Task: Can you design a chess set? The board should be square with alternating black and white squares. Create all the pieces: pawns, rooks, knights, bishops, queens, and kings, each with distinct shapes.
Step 4261:
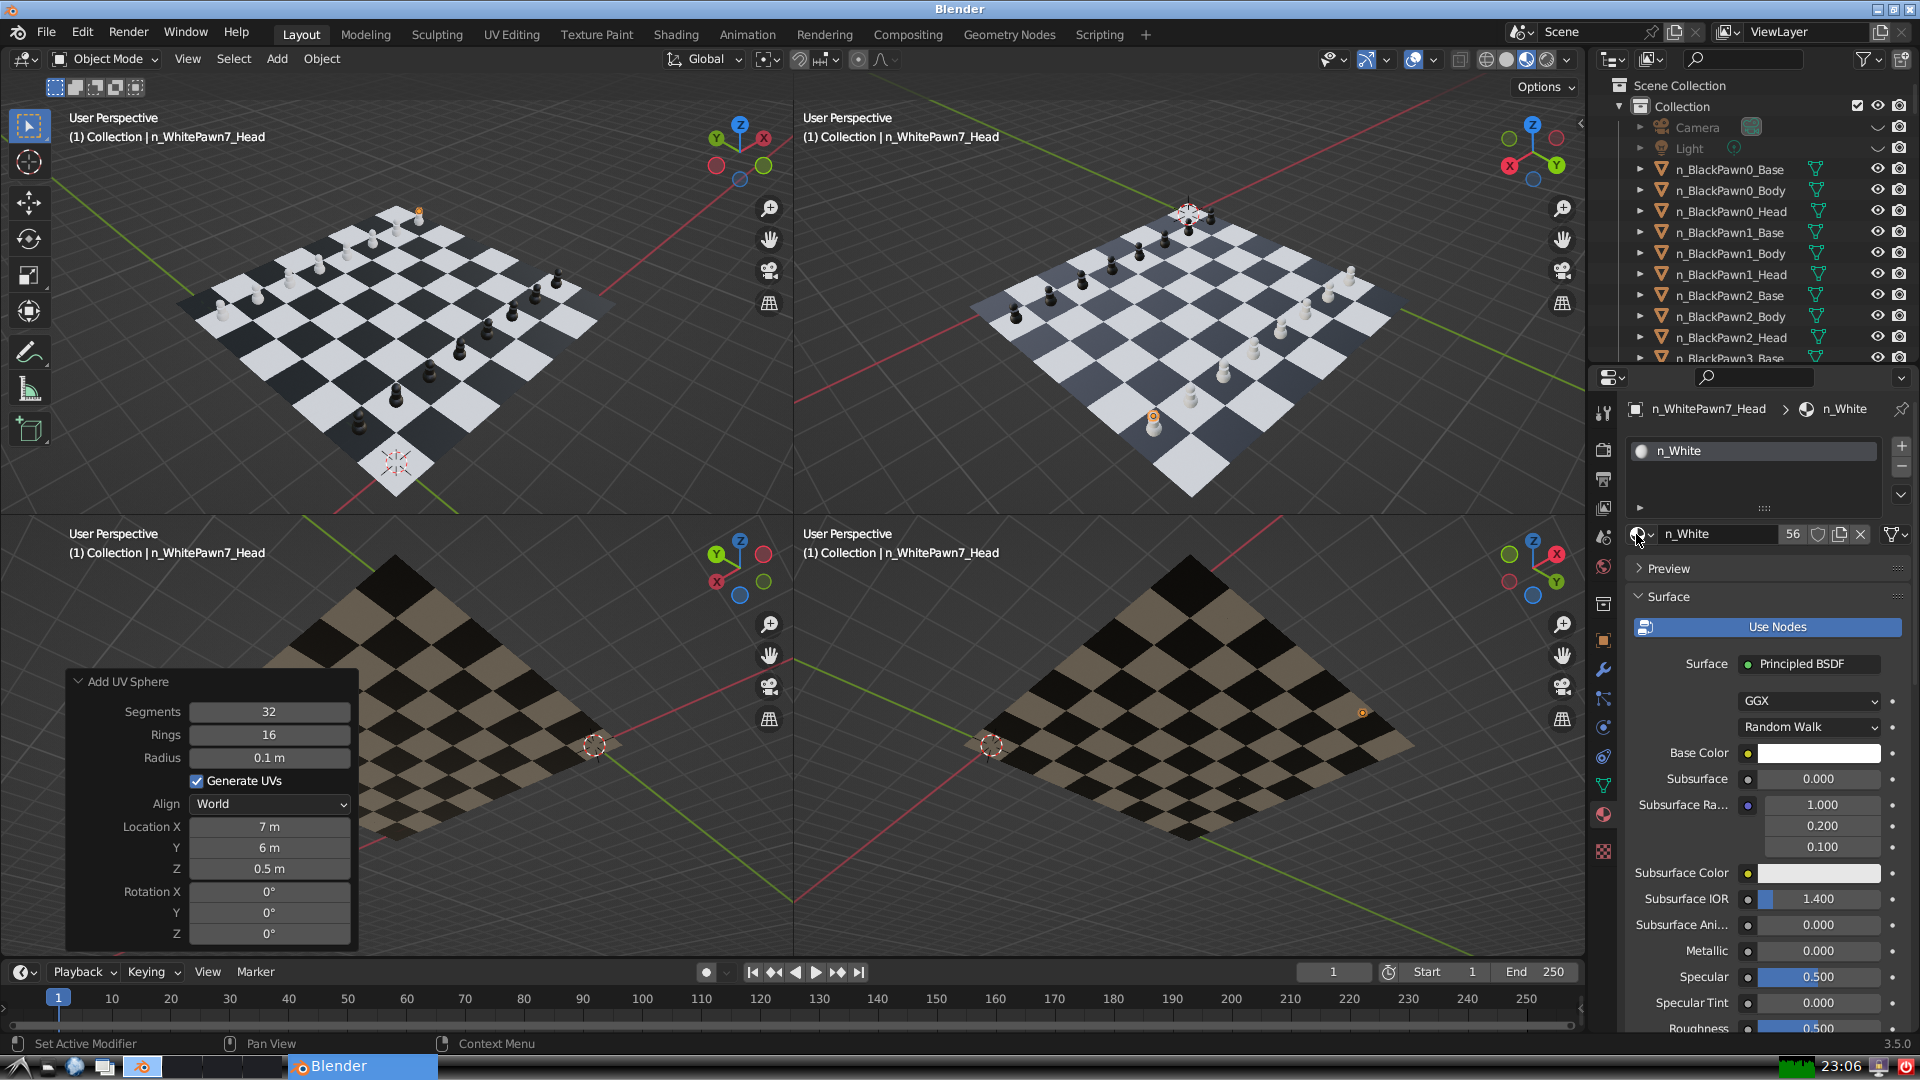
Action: {"mouse_move": [278, 58]}